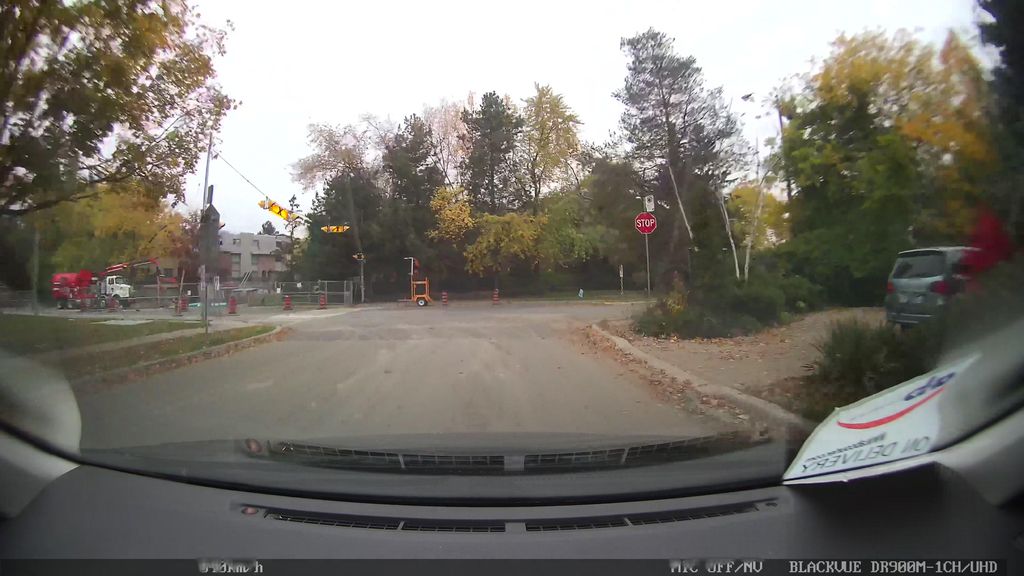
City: toronto